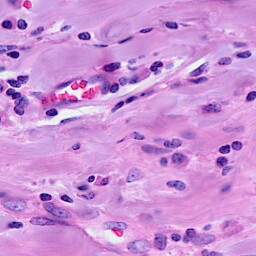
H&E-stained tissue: Breast